Question: I have a bamboo build that needs to access a small part of a large git repository. In order to save time and disk space, I would like to check out only the part of the repository that is relevant for the build. I already know about shallow checkouts. I want to do more than that and restrict the checkout to just a single folder (and its descendants).
I see this option and I think this is what I have to use, but I haven't been able to get it working:

How can I do the minimal checkout that I want?
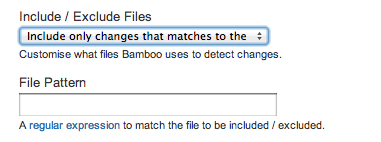
Answer: Easiest is probably to have whoever's hosting the repo tag and commit the particular tree you want. For instance,
On upstream:
'''
git tag quickie $(git commit-tree $(git rev-parse HEAD:path/to/dir) </dev/null)
'''
you:
'''
git fetch upstream quickie
'''
If you want the upstream repo to automatically track a subtree on a branch, you can do (a suitably decrypted version of) something like this:
'''
sed -n 's,^[^ ]* [^ ]* refs/heads/master$,git update-ref refs/heads/master-subtree -m "Auto-tracking master" $(git commit-tree master:subtree -m "Auto-tracking master subtree" $(test -r refs/heads/master-subtree \&\& echo -p refs/heads/master-subtree)),p' | sh -x
'''
which is simpler than it looks. Try this:
'''
mkdir ~/tryitout && cd ~/tryitout && git init foo && git init bar --bare
cat >bar/hooks/post-receive <<'EOF'
sed -n 's,^[^ ]* [^ ]* refs/heads/master$,git update-ref refs/heads/master-subtree -m "Auto-tracking master" $(git commit-tree master:subtree -m "Auto-tracking master subtree" $(test -r refs/heads/master-subtree \&\& echo -p refs/heads/master-subtree)),p' | sh -x
EOF
chmod a+x bar/hooks/post-receive
cd foo
mkdir subtree && touch subtree/oooo && git add . && git commit -am-
git push ../bar master
'''
If you're sharing a filesystem with the other repo, you can do this:
'''
git clone --no-checkout /path/to/local/repo/.git subtree
cd subtree
git commit-tree origin/rev:subtree </dev/null | xargs git checkout -B peek
'''
and you can bounce around at will by changing the rev to suit, origin/master:include, origin/next:include, origin/v1.4:somewhereelsenow, whatever.
I generally have an "empty" branch for large repos. Git does handle one special case of an empty directory:
'''
git mktree </dev/null | xargs git commit-tree | xargs git checkout -b empty
'''